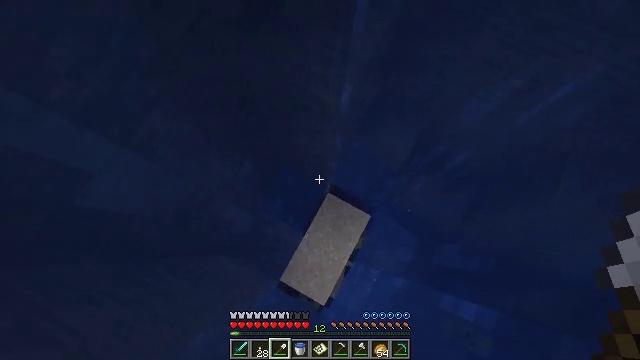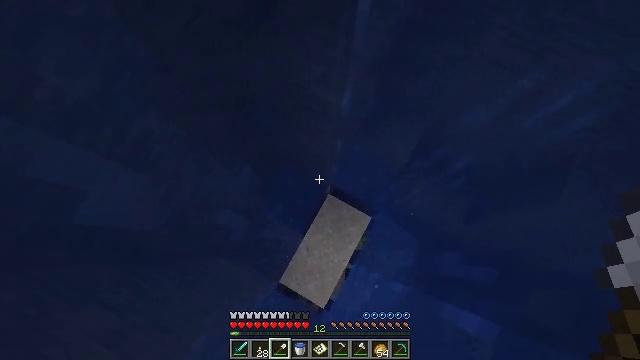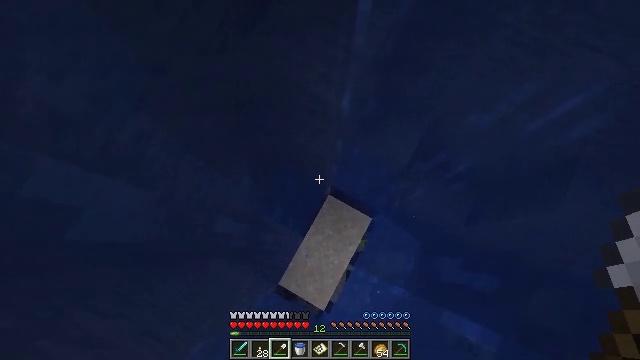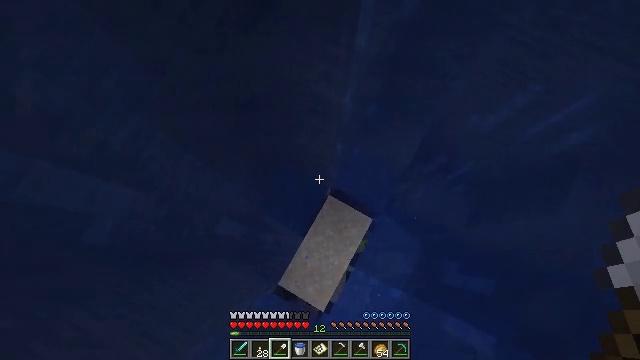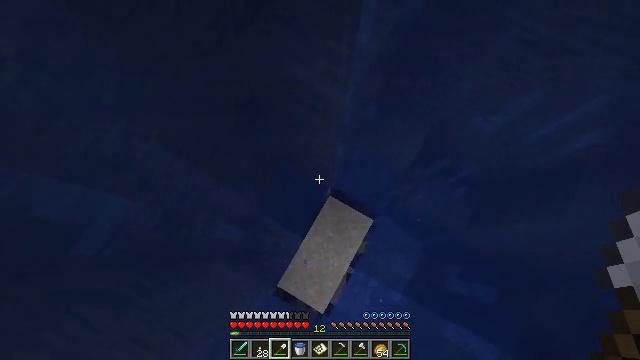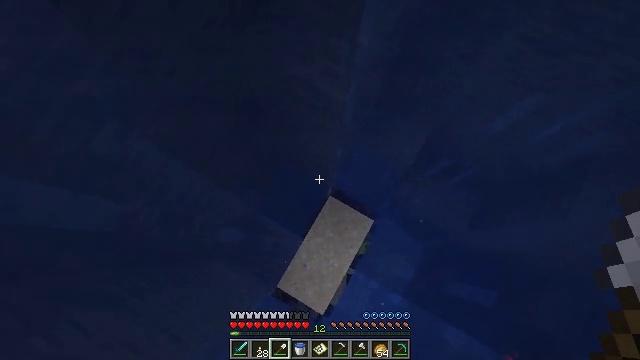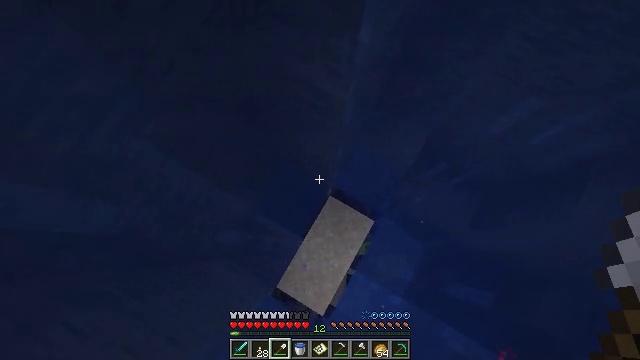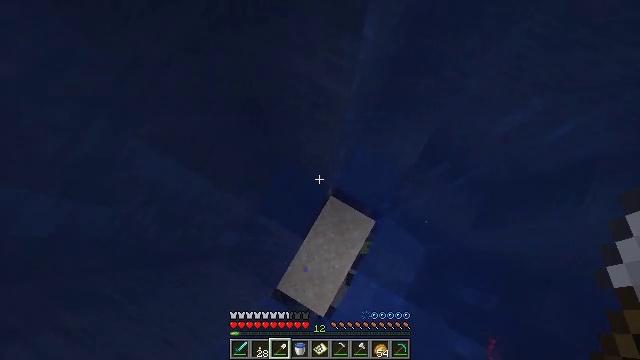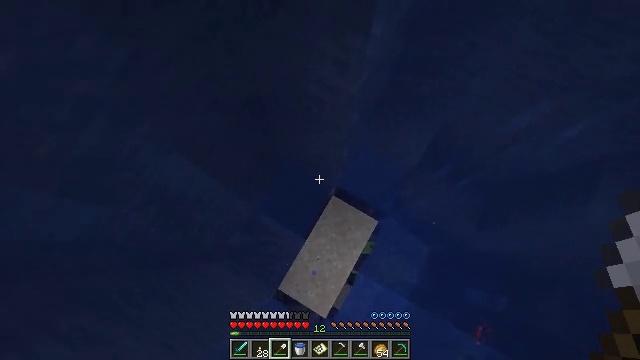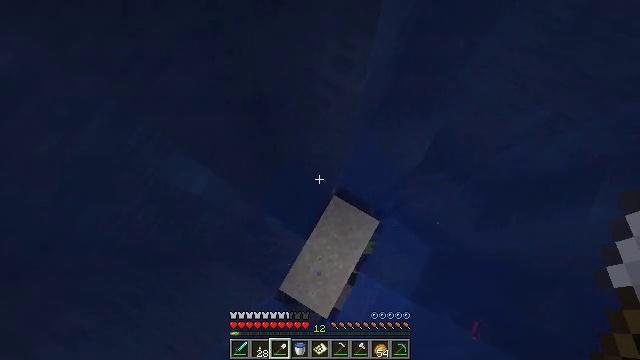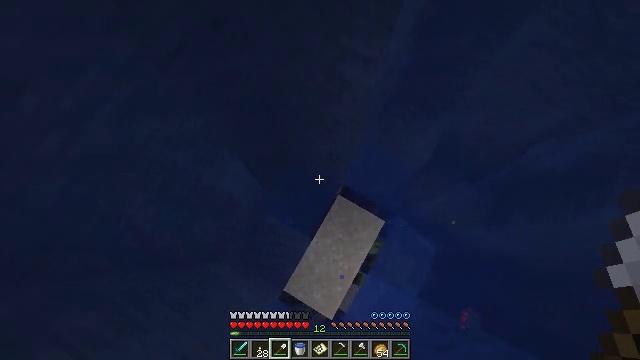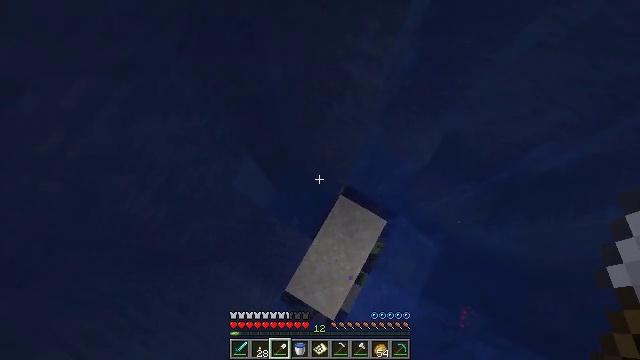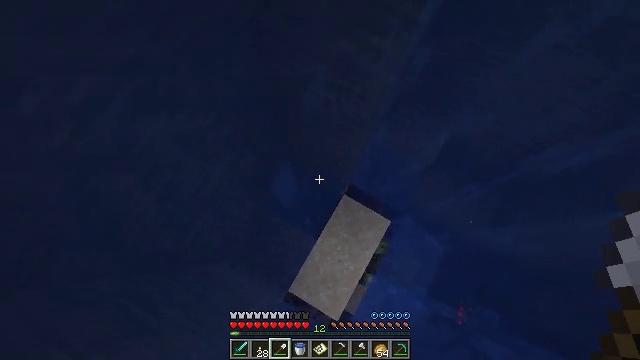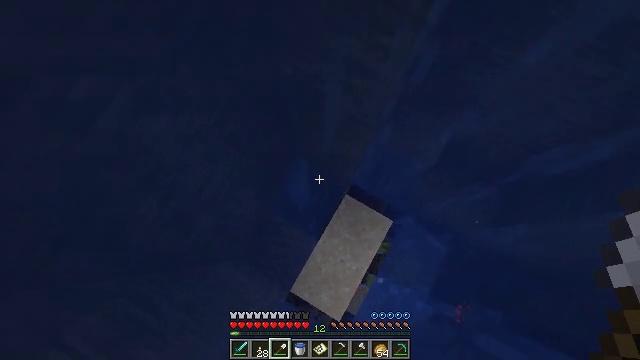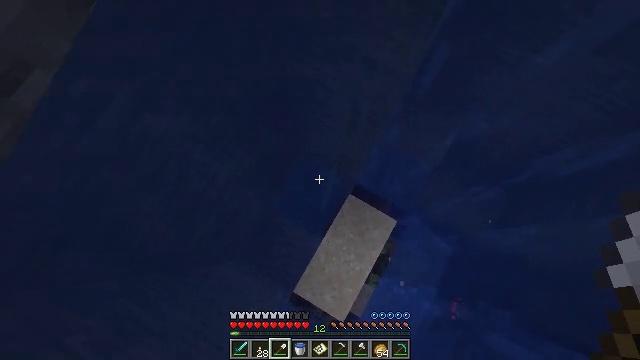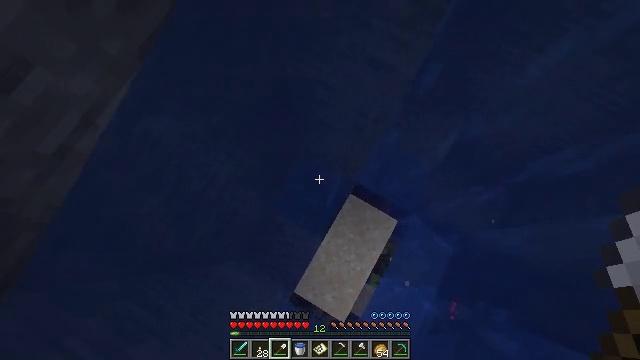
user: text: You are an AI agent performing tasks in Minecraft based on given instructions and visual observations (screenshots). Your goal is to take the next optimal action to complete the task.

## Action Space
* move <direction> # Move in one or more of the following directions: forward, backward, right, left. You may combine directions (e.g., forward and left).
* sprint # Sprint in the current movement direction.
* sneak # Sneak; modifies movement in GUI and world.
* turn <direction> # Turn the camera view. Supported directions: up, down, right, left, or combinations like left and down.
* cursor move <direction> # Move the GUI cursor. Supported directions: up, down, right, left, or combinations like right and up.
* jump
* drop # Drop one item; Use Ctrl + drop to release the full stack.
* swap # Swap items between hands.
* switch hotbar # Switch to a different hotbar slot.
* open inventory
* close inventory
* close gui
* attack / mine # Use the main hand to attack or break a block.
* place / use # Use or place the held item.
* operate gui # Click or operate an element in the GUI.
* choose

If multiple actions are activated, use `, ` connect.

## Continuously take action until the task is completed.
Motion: motion action
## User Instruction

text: Drop a polished granite block.
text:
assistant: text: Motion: no_op
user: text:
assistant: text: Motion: no_op
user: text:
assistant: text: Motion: no_op
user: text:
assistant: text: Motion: no_op
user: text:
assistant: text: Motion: no_op
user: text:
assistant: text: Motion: no_op
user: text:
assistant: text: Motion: move left
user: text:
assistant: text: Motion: move left
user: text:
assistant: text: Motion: move left
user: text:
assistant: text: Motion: move left
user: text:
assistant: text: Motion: move left
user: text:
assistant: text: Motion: no_op
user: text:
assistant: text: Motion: no_op
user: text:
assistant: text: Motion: no_op
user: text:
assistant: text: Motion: no_op
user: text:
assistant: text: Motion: no_op
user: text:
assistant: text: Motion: no_op
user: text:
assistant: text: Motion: no_op
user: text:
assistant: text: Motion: no_op
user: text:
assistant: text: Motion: no_op
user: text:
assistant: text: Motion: no_op
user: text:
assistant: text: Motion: no_op
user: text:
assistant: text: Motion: no_op
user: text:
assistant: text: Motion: no_op
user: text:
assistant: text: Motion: no_op
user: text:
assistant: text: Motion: no_op
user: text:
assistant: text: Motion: no_op
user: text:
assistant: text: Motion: no_op
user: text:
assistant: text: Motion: no_op
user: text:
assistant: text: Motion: no_op